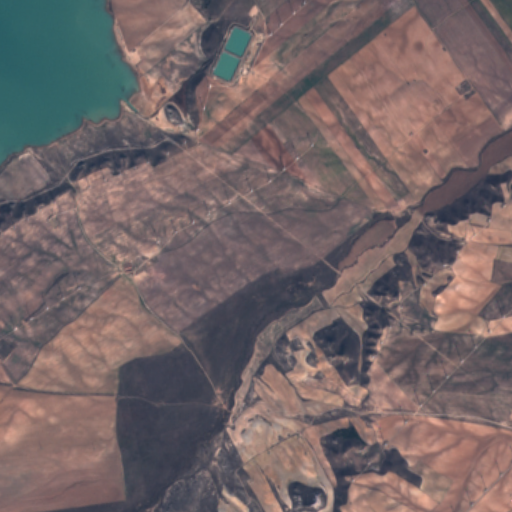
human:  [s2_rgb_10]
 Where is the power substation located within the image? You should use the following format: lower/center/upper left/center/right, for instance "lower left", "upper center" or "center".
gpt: The power substation is located in the center left of the image.
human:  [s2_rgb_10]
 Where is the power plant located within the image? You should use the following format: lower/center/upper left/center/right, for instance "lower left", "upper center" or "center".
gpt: There is no power plant in the image.